Question: I have been trying to figure out why the back button will not show. in my tableview (which is dynamically populated) i have
'''
- (void)tableView:(UITableView *)tableView didSelectRowAtIndexPath:(NSIndexPath *)indexPath
{
//NSString *continent = [self tableView:tableView titleForHeaderInSection:indexPath.section];
UIStoryboard *storyboard = [UIStoryboard storyboardWithName:
@"Main" bundle:[NSBundle mainBundle]];
UIViewController *myController = [storyboard instantiateViewControllerWithIdentifier:@"EditProfileController"];
[self presentViewController:myController animated:YES completion:nil];
[tableView deselectRowAtIndexPath:indexPath animated:YES];
}
'''
this works find and i can open a view called EditProfileController. In my EditProfileController.m I have this
'''
#import "EditProfileController.h"
@interface EditProfileController ()
@end
@implementation EditProfileController
- (void)viewDidLoad {
[super viewDidLoad];
UIBarButtonItem *backButton = [[UIBarButtonItem alloc] initWithTitle:@"back" style:UIBarButtonItemStylePlain target:self action:@selector(Back)];
self.navigationItem.leftBarButtonItem = backButton;
}
- (void)didReceiveMemoryWarning {
[super didReceiveMemoryWarning];
// Dispose of any resources that can be recreated.
}
- (IBAction)Back
{
[self dismissViewControllerAnimated:YES completion:nil]; // ios 6
}
@end
'''
I expected to see a back button but nothing shows.

Here is the storyboard
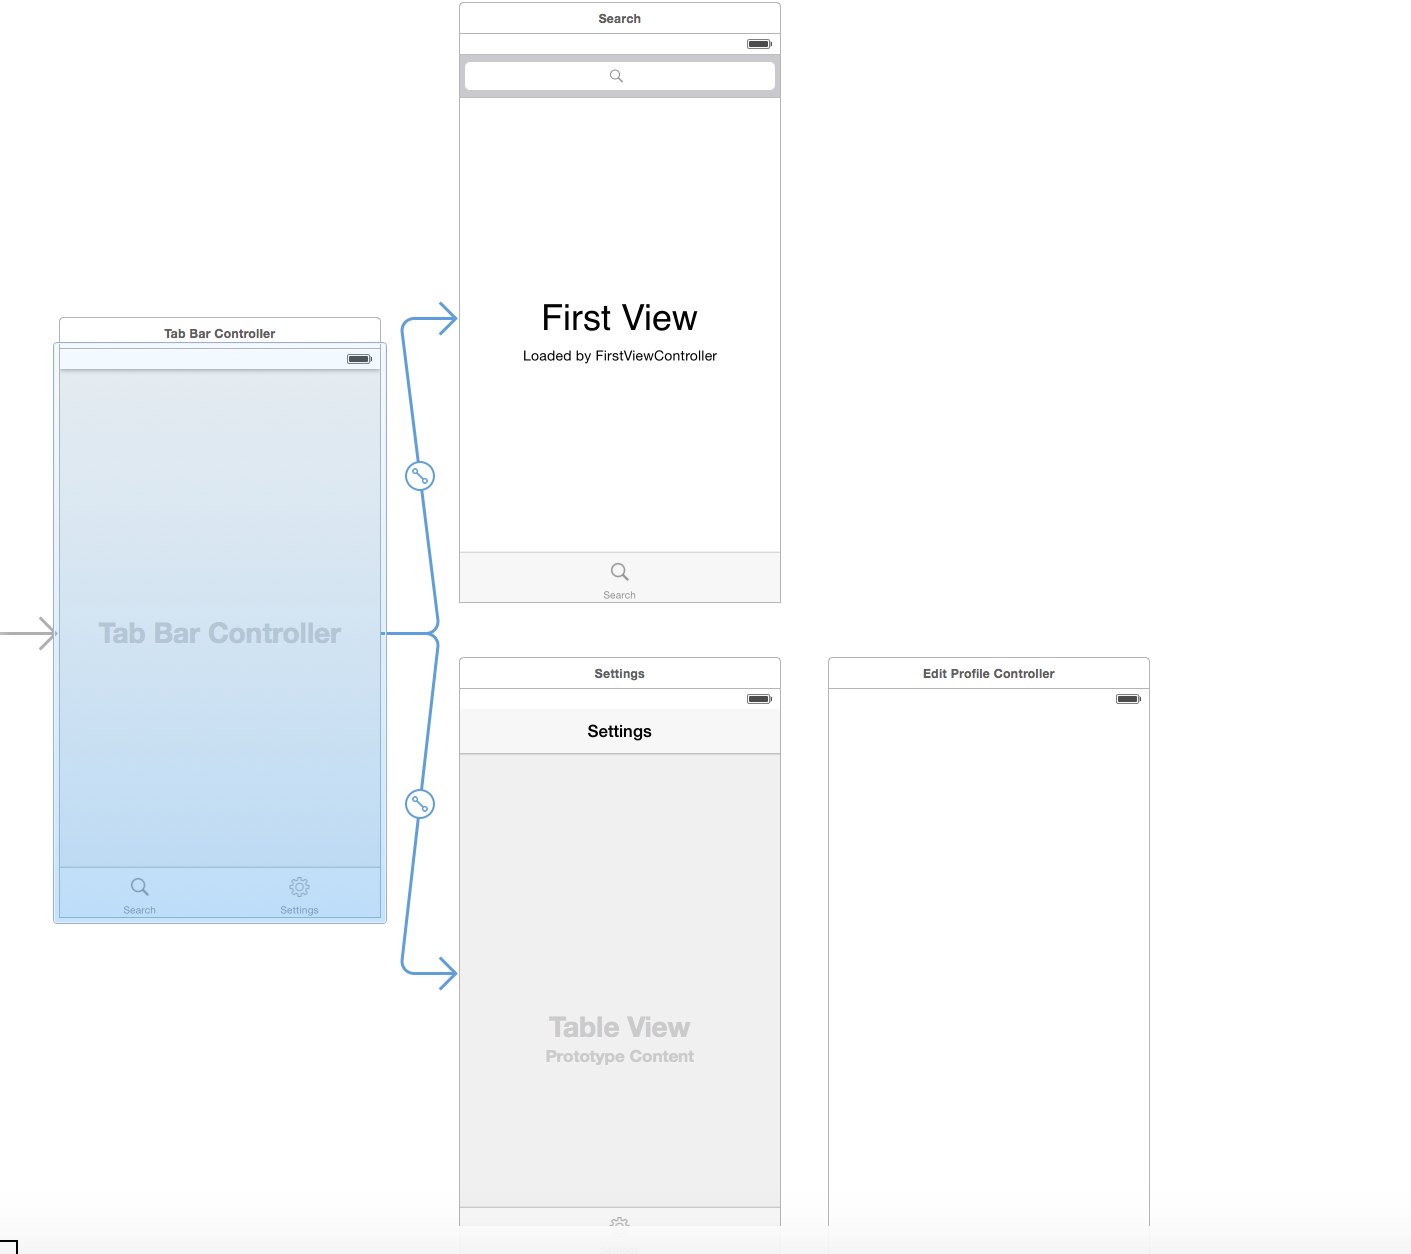
Answer: You need to replace your settings view controller with a navigation controller. Then, put the settings view controller as root of the navigation controller. Finally, push the edit view controller.